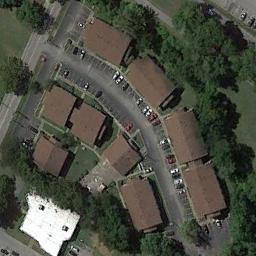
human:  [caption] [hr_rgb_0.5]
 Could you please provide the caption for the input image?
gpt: Many buildings are in medium residential area .

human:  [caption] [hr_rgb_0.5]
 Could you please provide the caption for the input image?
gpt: Houses in medium-sized residential areas are built on either side .

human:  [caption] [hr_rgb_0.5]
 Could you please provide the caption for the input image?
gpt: The medium residential area has some neatly arranged houses and a parking lot .

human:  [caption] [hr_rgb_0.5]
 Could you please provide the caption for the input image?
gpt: The medium residential is on the grass next to some trees and a parking lot .

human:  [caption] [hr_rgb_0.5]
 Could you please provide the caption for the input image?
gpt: There are some brown buildings and a white building on the medium residential area .